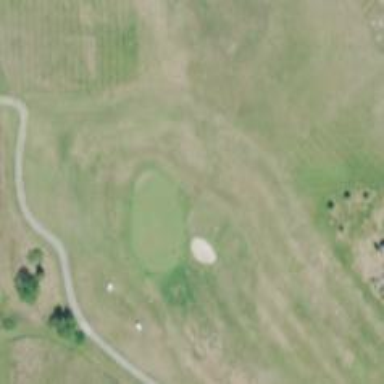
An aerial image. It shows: Golf hole.